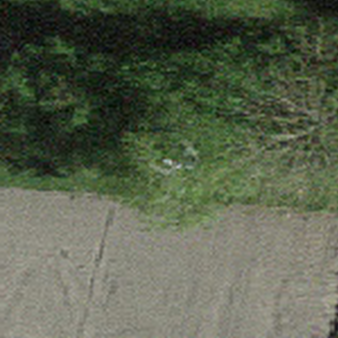
Label: other